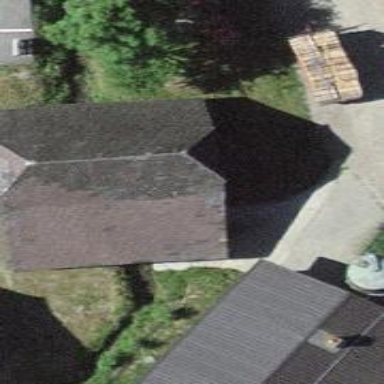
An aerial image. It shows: Rural barn.